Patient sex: M
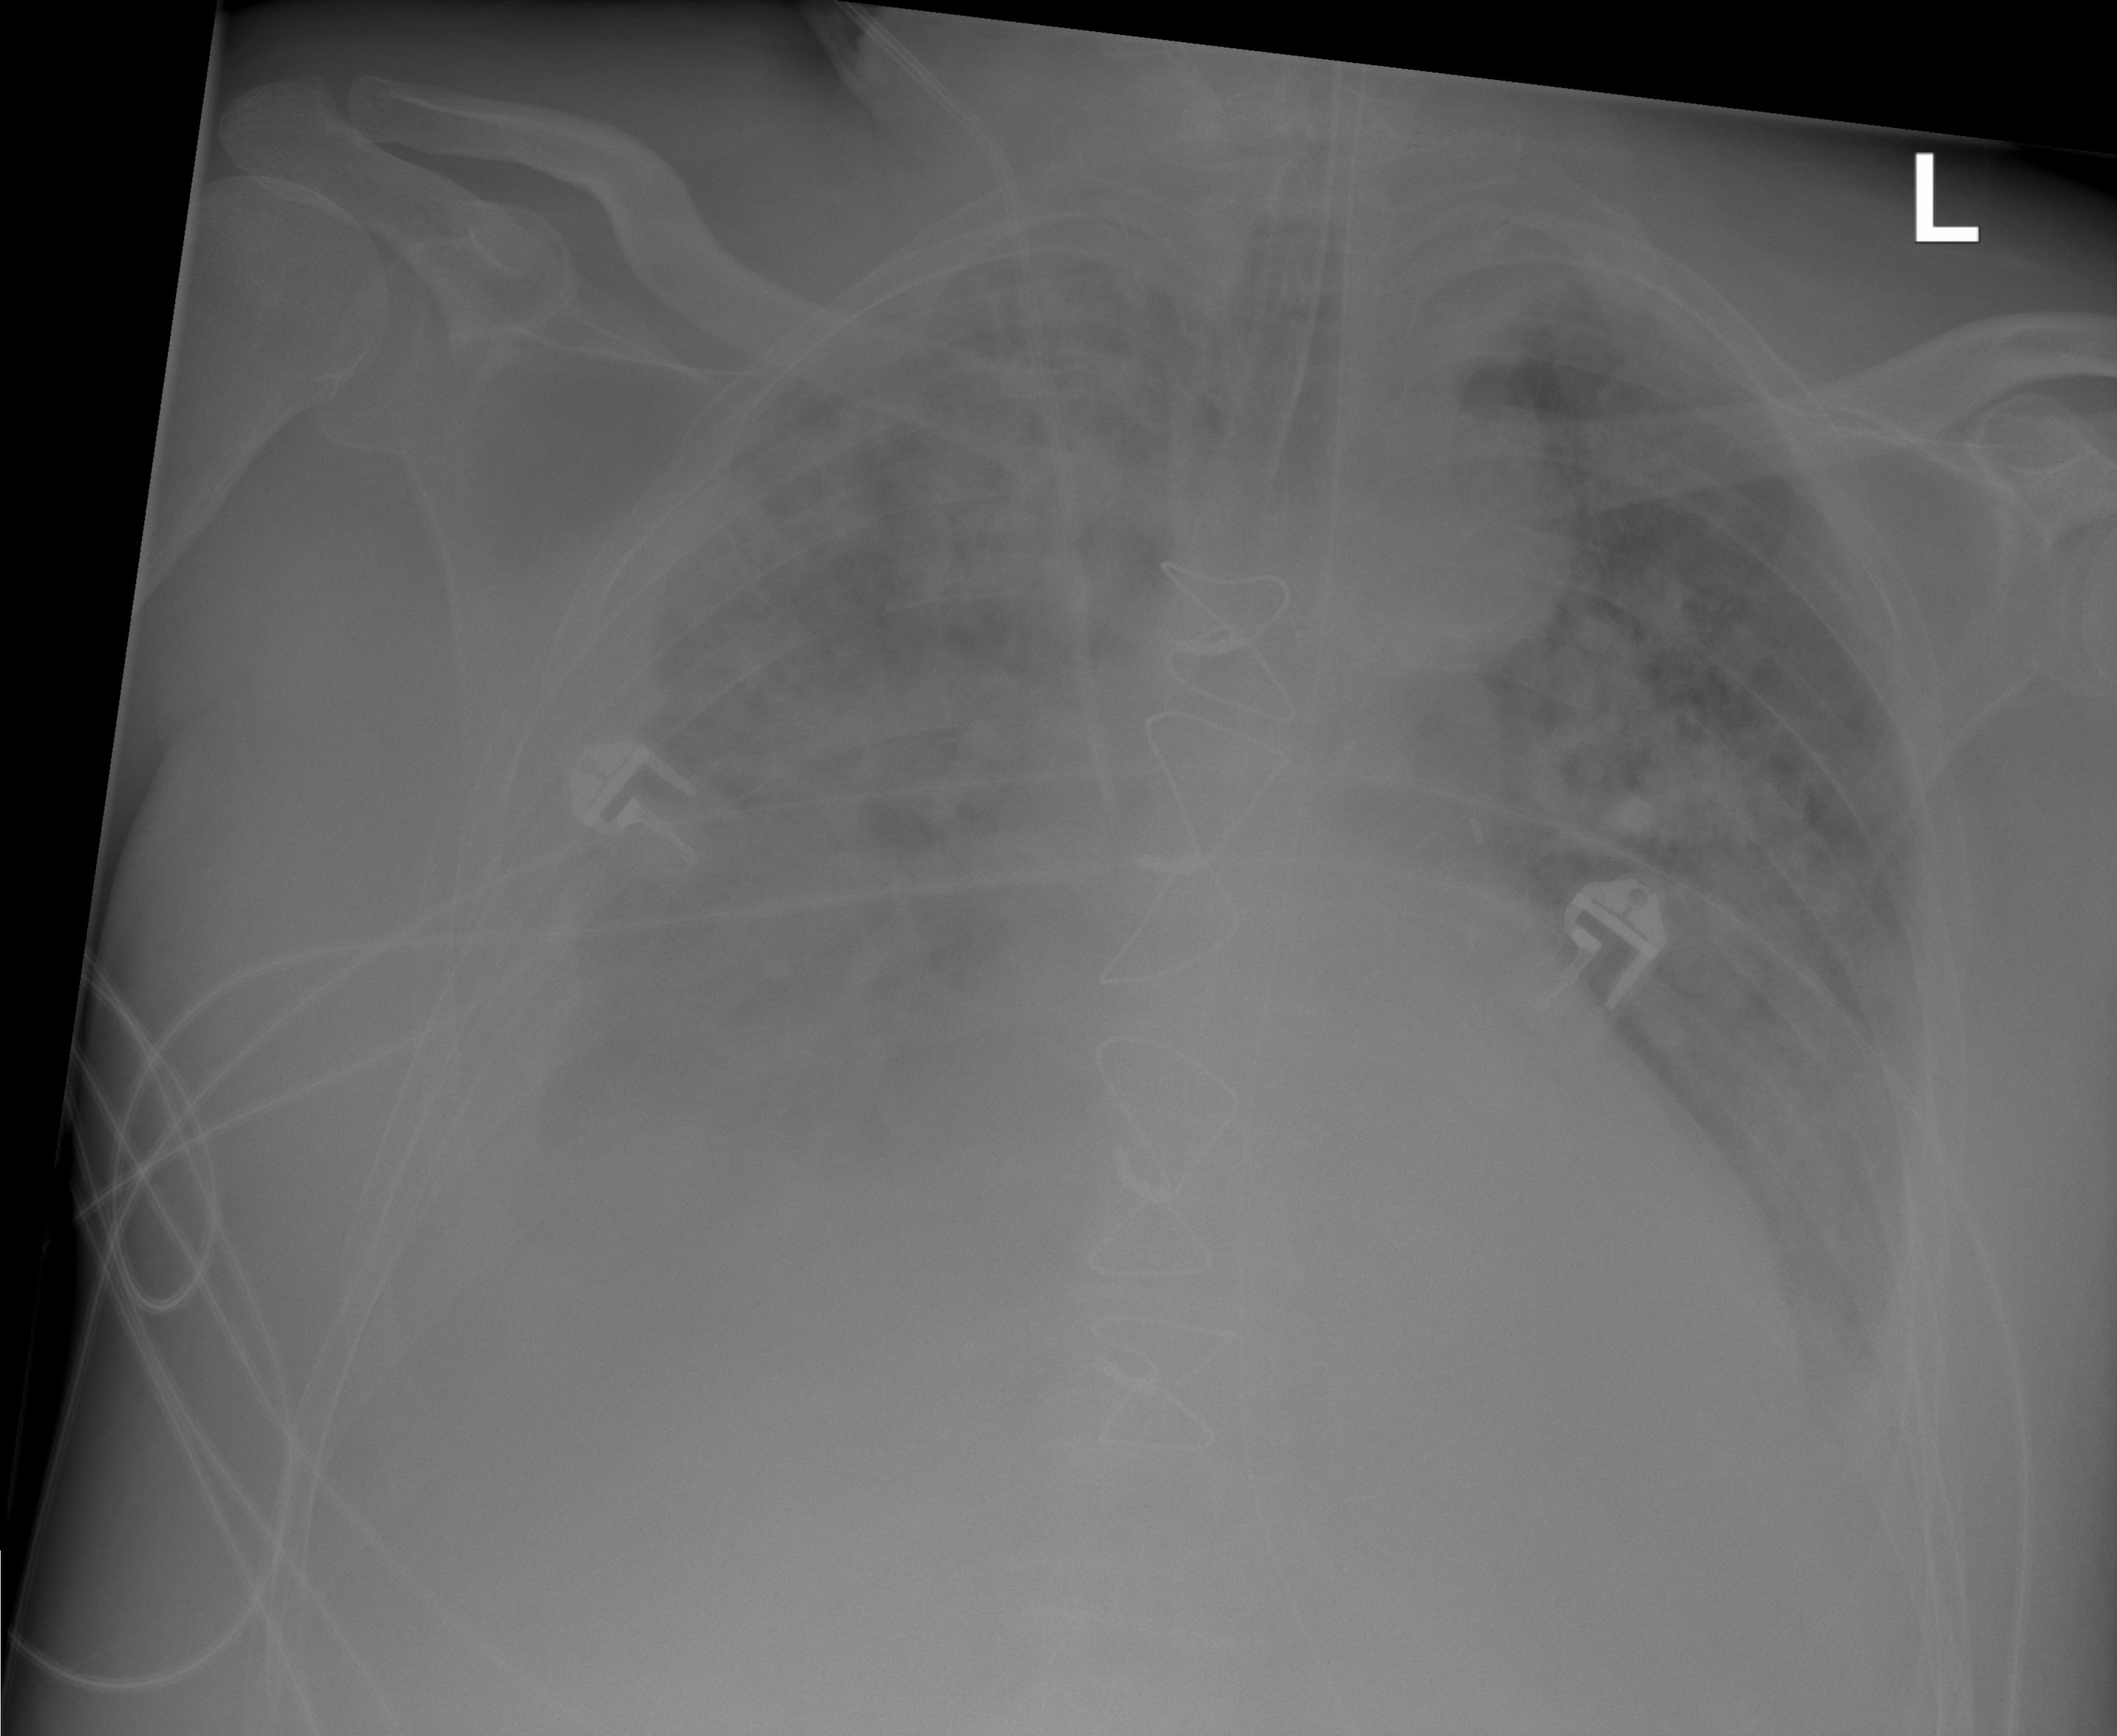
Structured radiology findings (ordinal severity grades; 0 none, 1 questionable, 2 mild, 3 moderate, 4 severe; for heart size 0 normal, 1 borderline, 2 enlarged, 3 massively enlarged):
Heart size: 2
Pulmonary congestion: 3
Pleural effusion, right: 3
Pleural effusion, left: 2
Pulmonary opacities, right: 4
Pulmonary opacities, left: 3
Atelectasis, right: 3
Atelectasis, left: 2